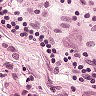
Metastatic tissue present: yes